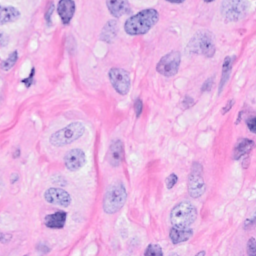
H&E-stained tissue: Breast